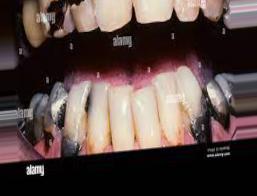
Condition: Caries